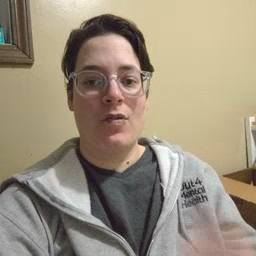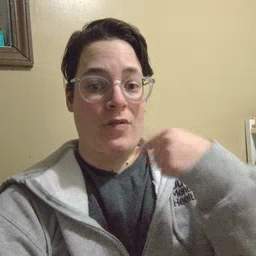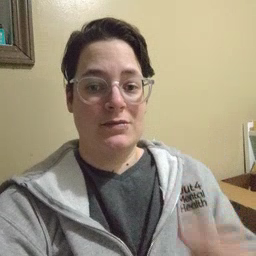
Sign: face